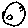
Label: moon